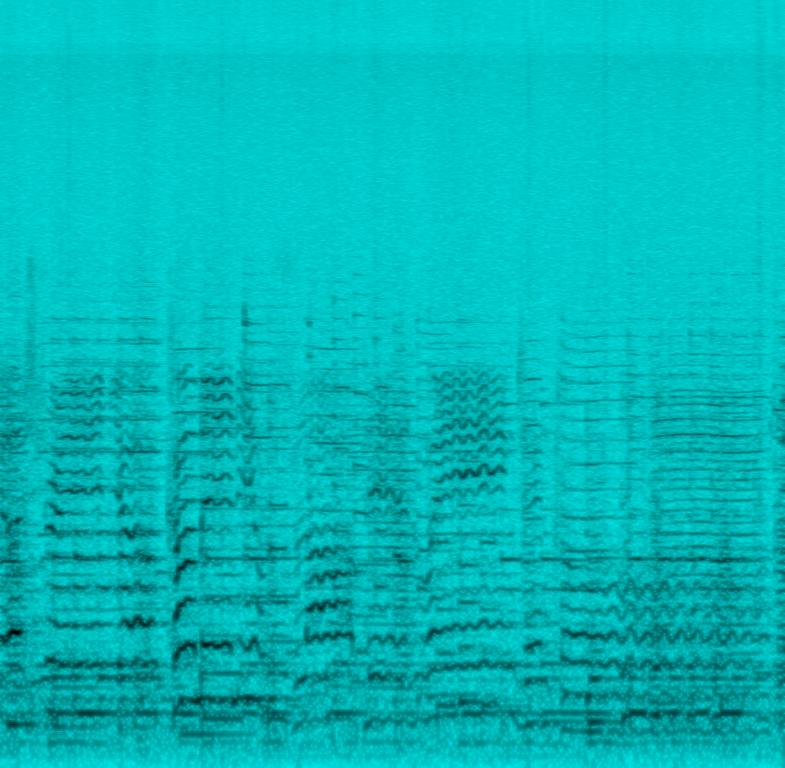
The Country Blues song features a flat male vocal singing over acoustic guitar melody, accordion and a sustained brass section melody. It sounds very noisy, vintage and therefore nostalgic and sentimental - like something you would hear in an old movie.